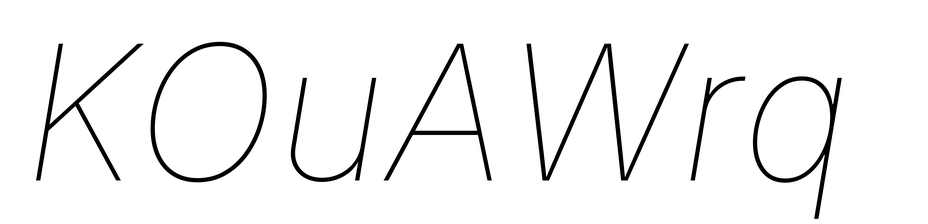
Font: Inter-Italic_Thin_Italic